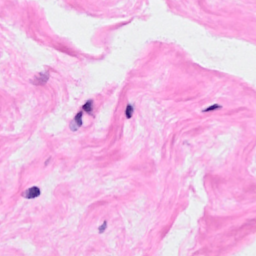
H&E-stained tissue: Breast